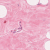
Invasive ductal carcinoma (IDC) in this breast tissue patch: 0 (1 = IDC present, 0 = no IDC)